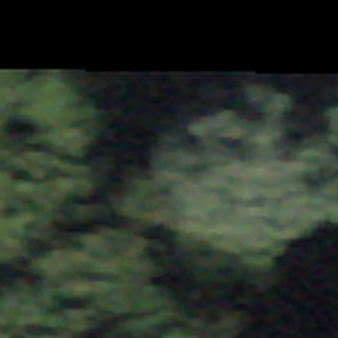
Label: other